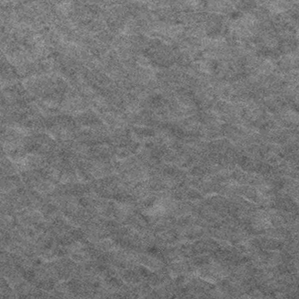
Label: frost